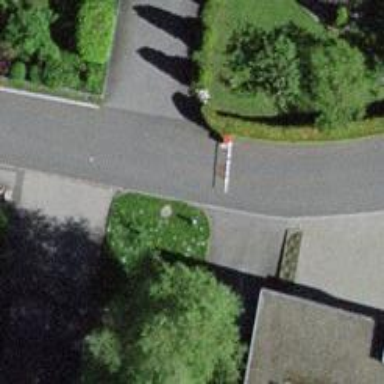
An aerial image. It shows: Lift gate barrier.